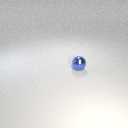
small blue metal sphere